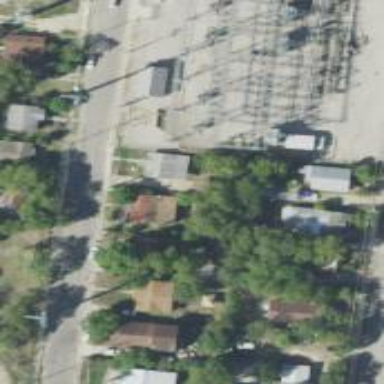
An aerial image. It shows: Switch for power supply.